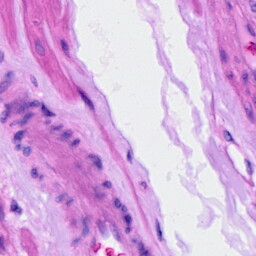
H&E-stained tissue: Ovarian